Aerial crown-view tile of a tropical tree (Barro Colorado Island, Panama), acquired 20250317:
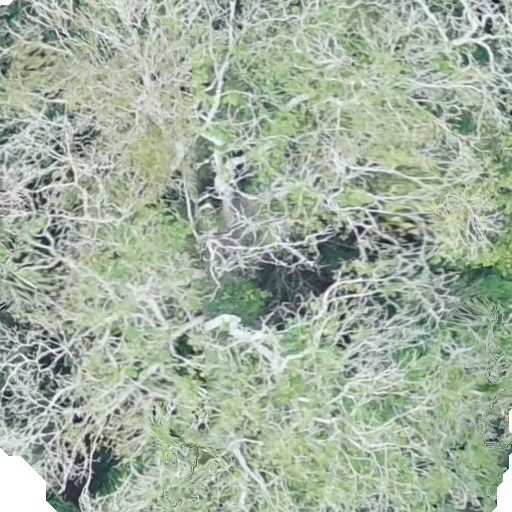
Species: Dipteryx oleifera
GBIF accepted scientific name: Dipteryx oleifera
Crown area: 542.581 m²